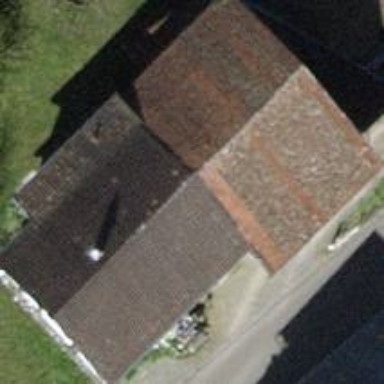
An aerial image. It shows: Farm building.